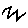
Label: zigzag